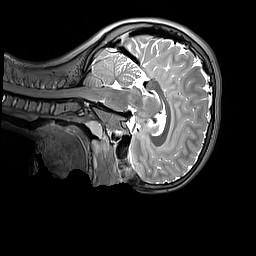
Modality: T2w
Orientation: sagittal
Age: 11
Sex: female
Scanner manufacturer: siemens
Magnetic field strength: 3 T
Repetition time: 3.2 s
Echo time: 0.408 s